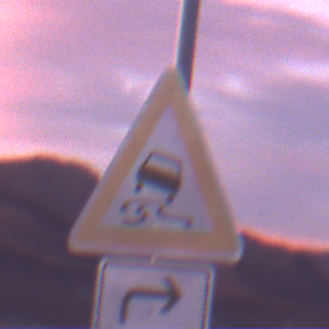
Verkehrszeichen: SchleuderOderRutschgefahr
Zusatzzeichen unten: RichtungsangabeDurchPfeile5
Umgebung: Outdoor, Nature
Tageszeit: Dawn
Wetter: PartlyCloudy
Licht: Natural
Jahreszeit: NotSpecified
Kontrast: MediumContrast